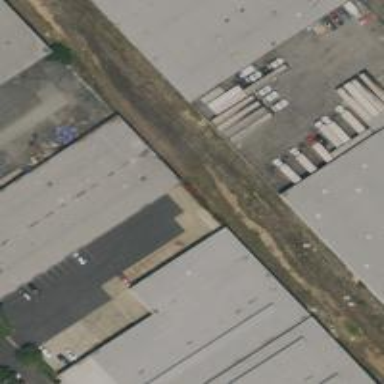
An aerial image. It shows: Railway spur service.